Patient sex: M
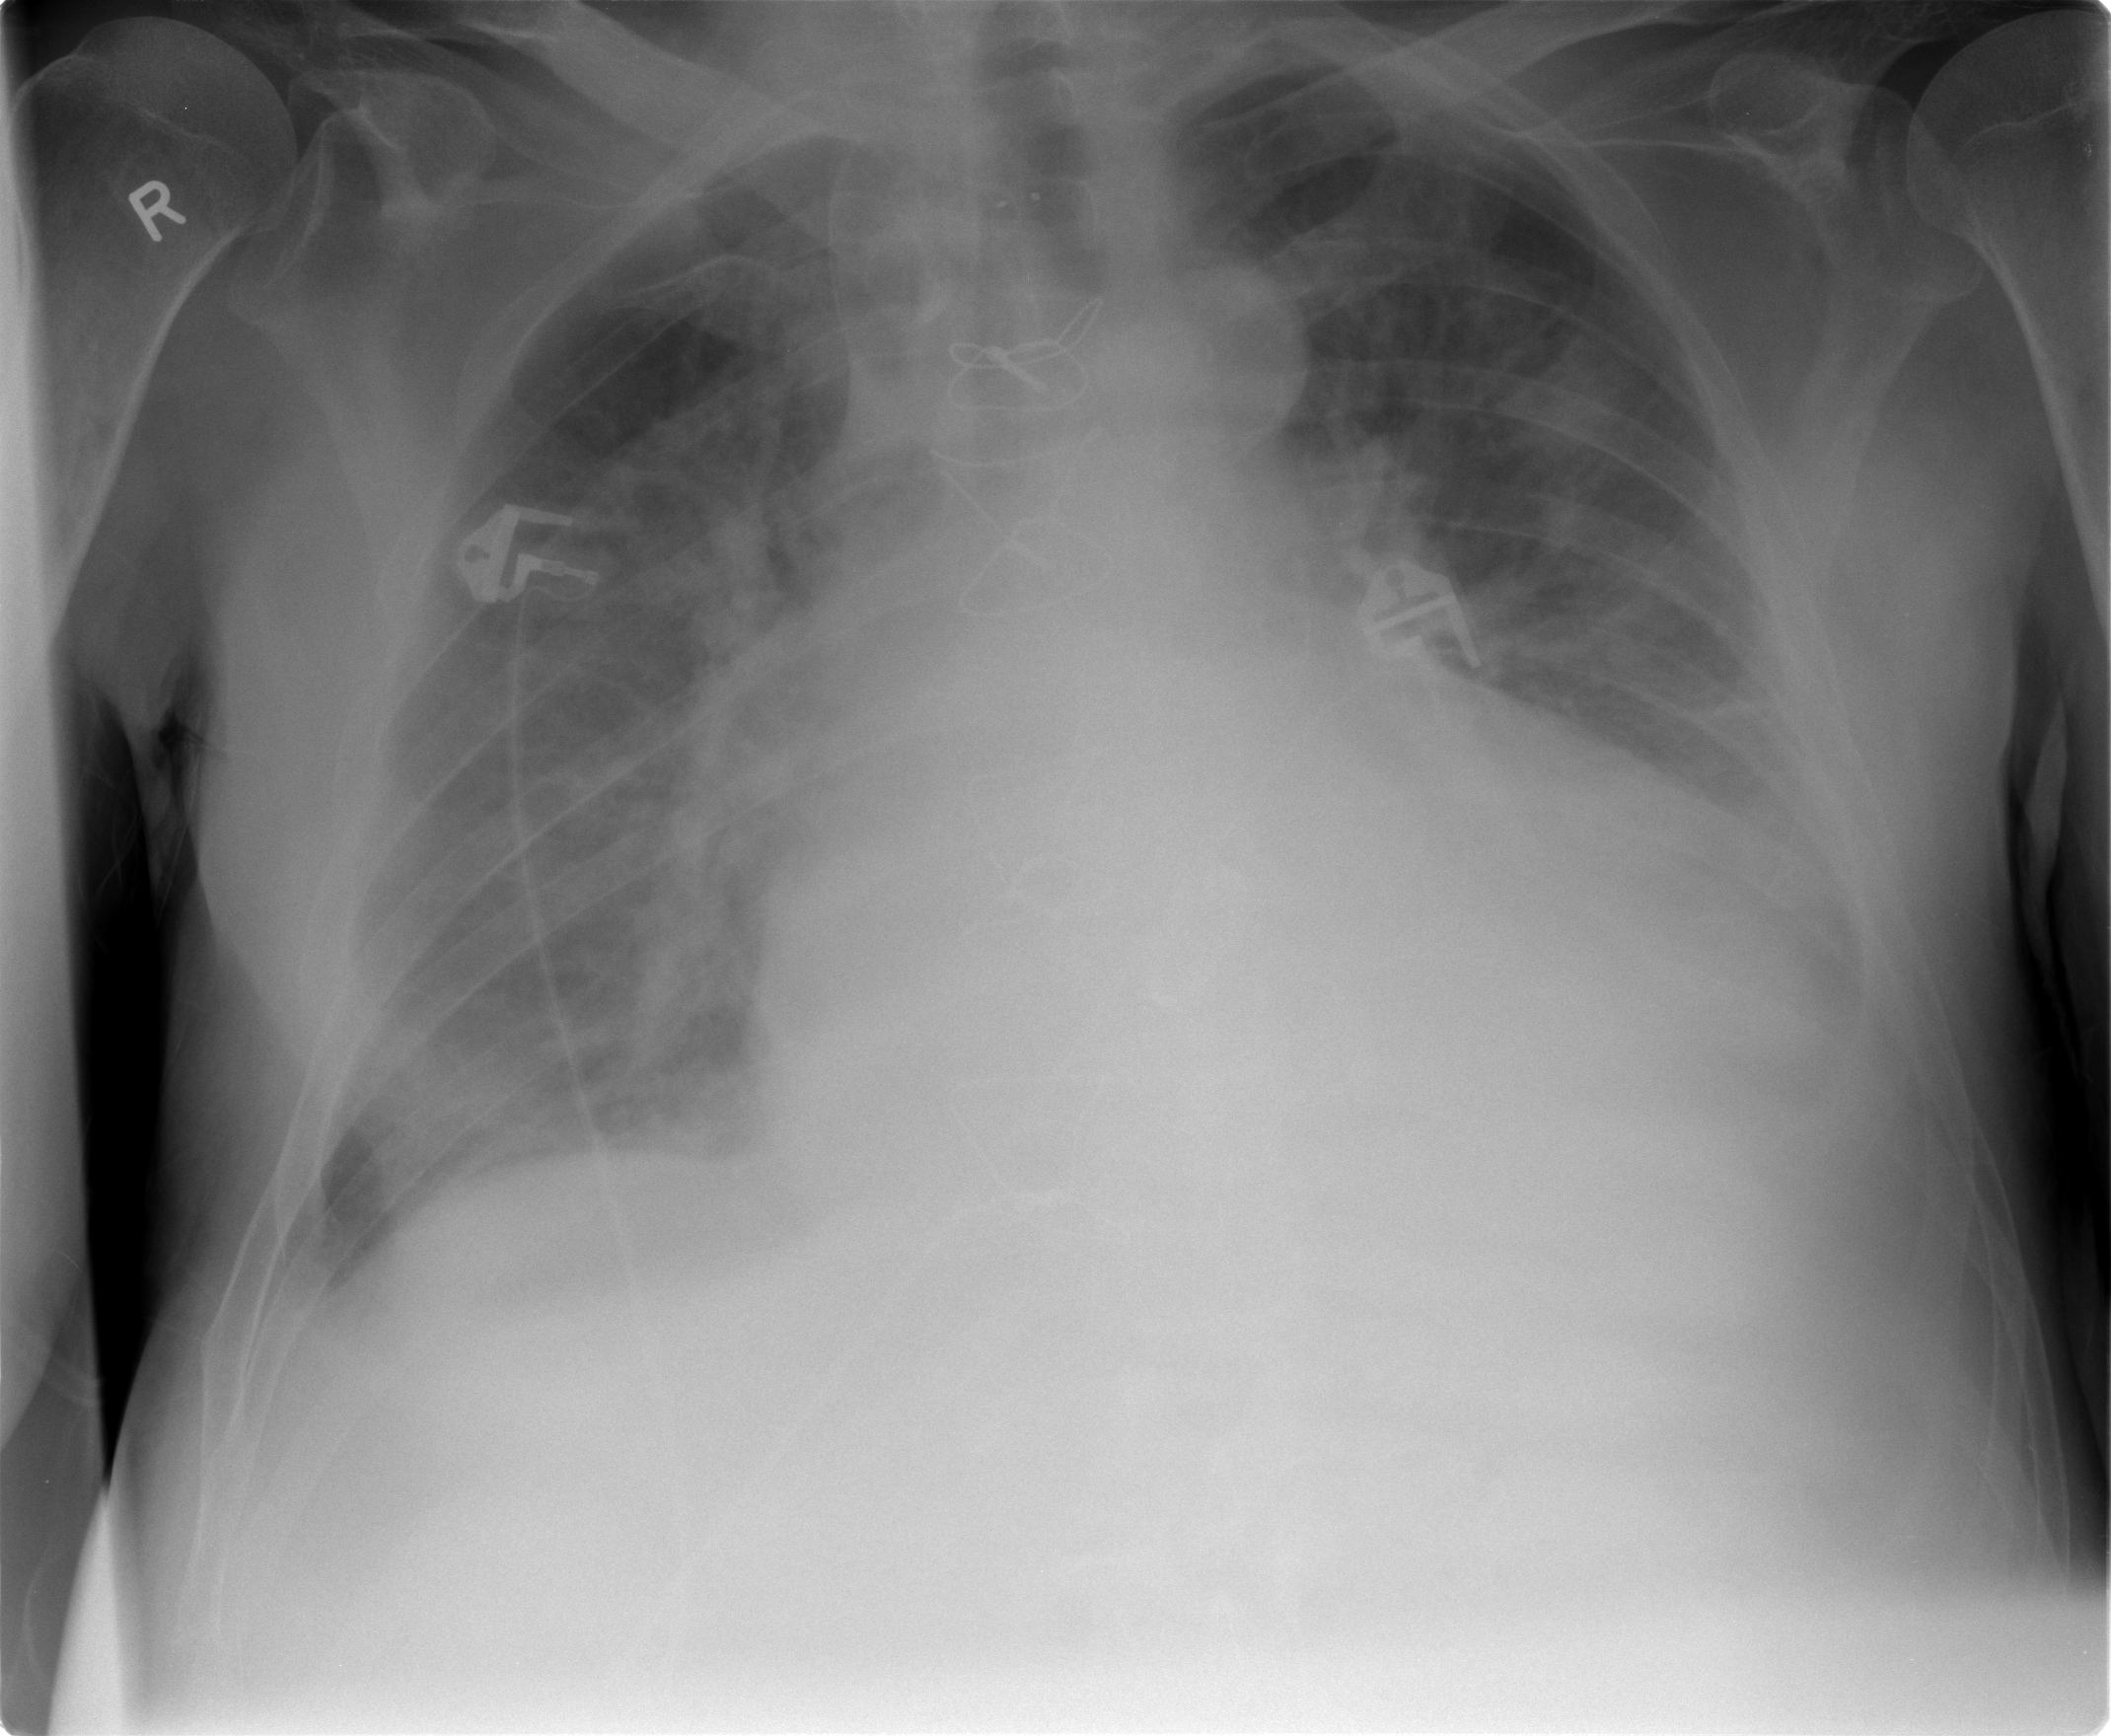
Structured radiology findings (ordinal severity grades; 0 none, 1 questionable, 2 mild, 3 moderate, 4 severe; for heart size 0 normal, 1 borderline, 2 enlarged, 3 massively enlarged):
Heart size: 3
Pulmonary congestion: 2
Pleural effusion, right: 2
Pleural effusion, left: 2
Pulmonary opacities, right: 2
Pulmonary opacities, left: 2
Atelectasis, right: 2
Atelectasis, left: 2